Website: walmart
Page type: receipt
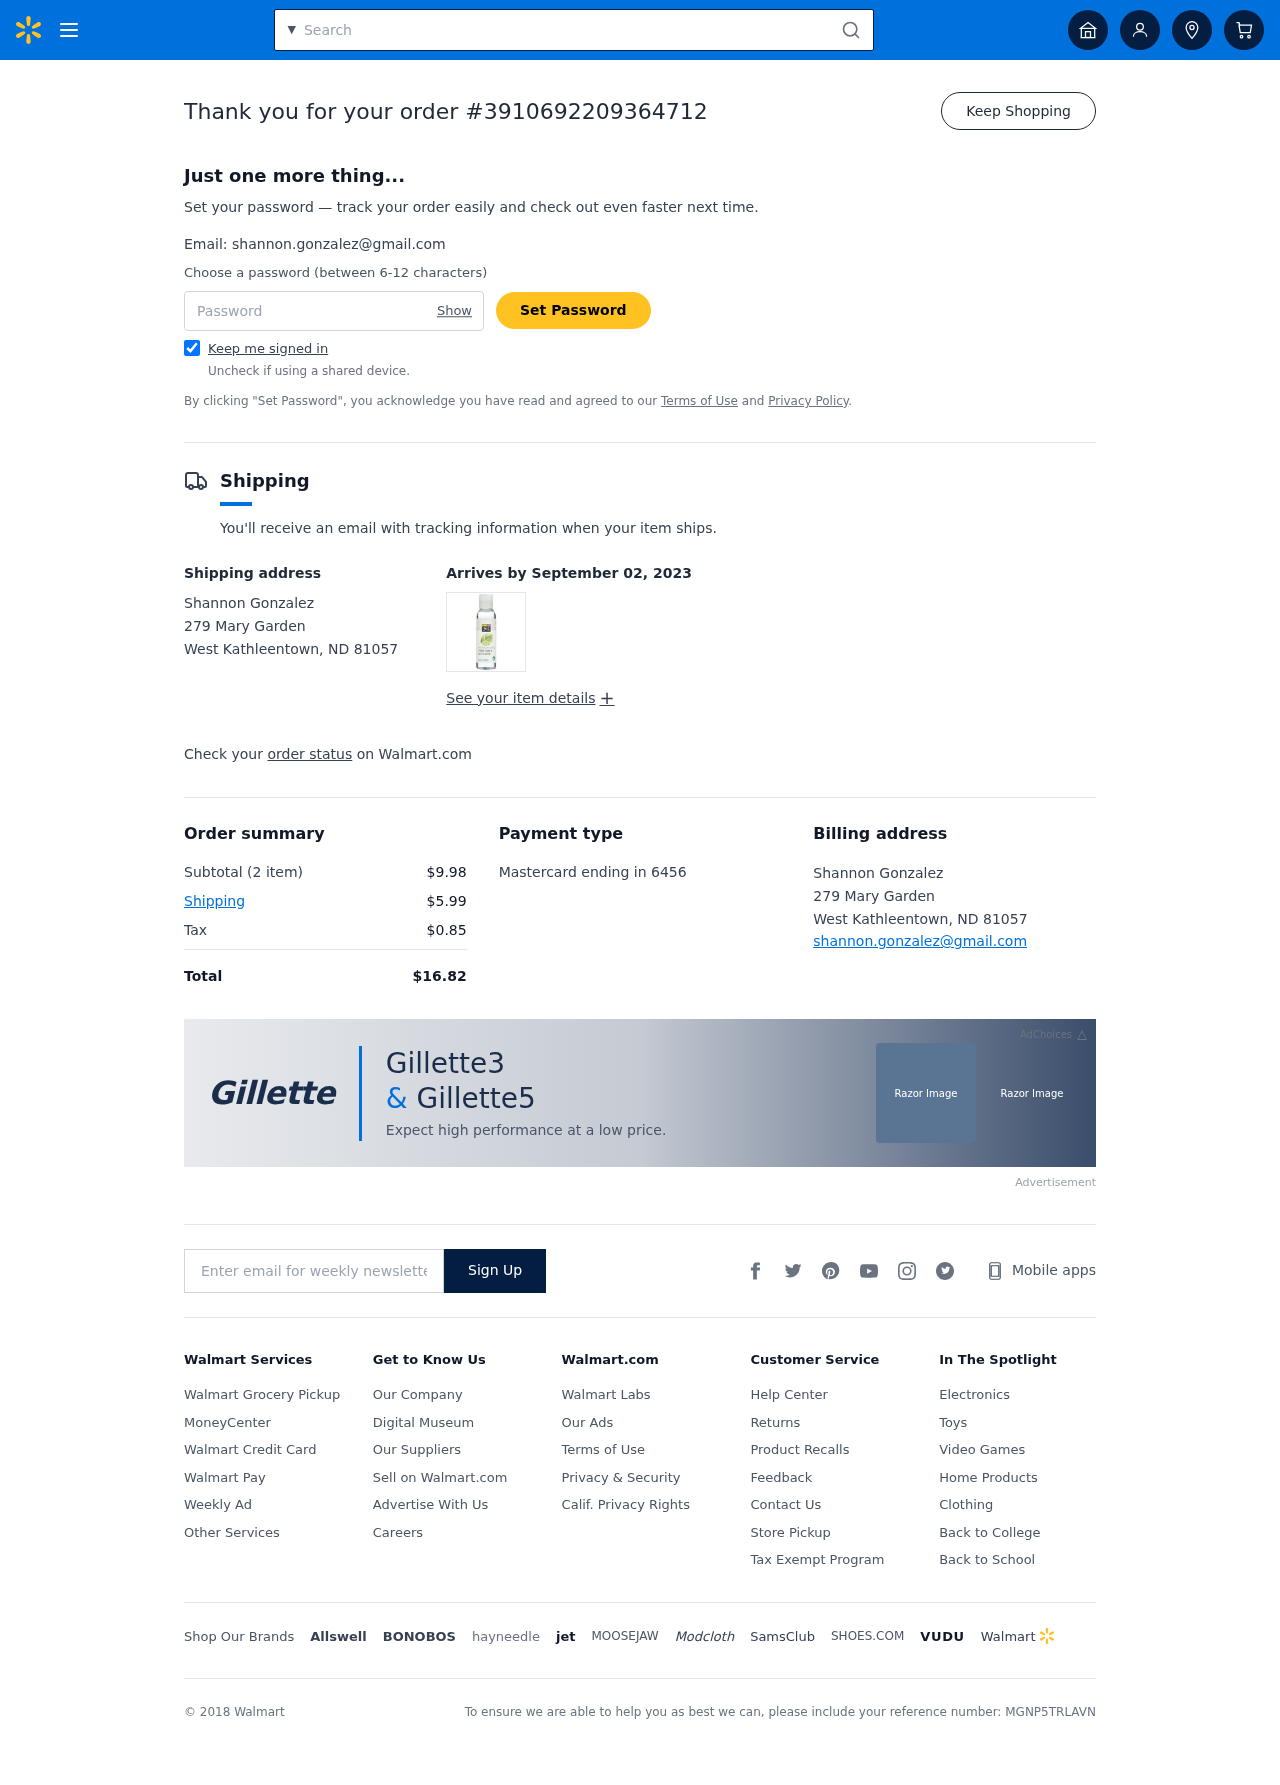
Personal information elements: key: PII_CARD_LAST4
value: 6456
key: PII_CARD_TYPE
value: Mastercard
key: PII_CITY_STATE_ZIP
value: West Kathleentown, ND 81057
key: PII_EMAIL
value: shannon.gonzalez@gmail.com
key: PII_FULLNAME
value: Shannon Gonzalez
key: PII_STREET
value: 279 Mary Garden
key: PII_FULLNAME2
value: Shannon Gonzalez
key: PII_CITY
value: West Kathleentown
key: PII_STATE_ABBR
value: ND
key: PII_POSTCODE
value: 81057
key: PII_POSTCODE_FULL
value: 81057
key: PII_CITY_STATE
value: West Kathleentown, ND
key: PII_POSTCODE_NUMERIC
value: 81057
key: PII_EMAIL2
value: shannon.gonzalez@gmail.com
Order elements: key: ORDER_ID
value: #3910692209364712
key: ORDER_DELIVERY_DATE
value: September 02, 2023
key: ORDER_NUM_ITEMS
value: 2 item
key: ORDER_SUBTOTAL
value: $9.98
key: ORDER_SHIPPING_COST
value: $5.99
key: ORDER_TAX
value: $0.85
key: ORDER_TOTAL
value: $16.82
Search elements: key: HEADER_SEARCH
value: Search